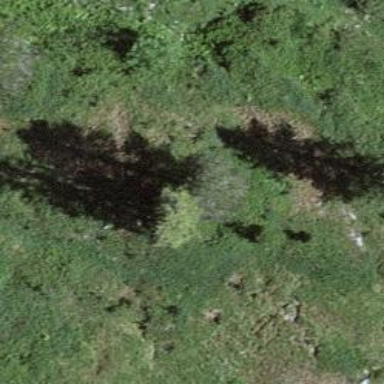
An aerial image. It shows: Needle-leaved tree in natural setting.